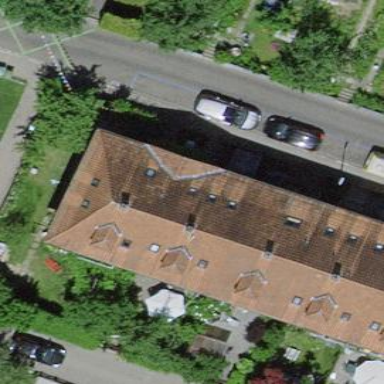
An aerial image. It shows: Residential building with gabled roof made of maroon roof tiles. The roof is oriented across the building.